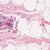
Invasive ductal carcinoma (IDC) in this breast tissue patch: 0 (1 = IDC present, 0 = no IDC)